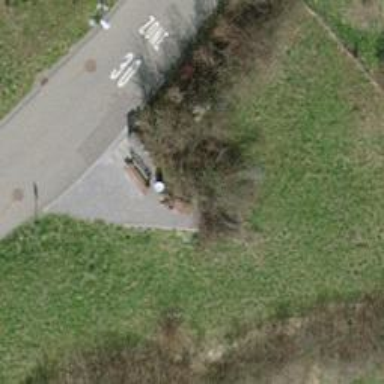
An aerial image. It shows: Brown bench in the vicinity.